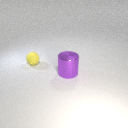
small yellow rubber sphere to the left of large purple metal cylinder